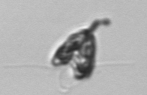
Label: Pyramimonas_longicauda